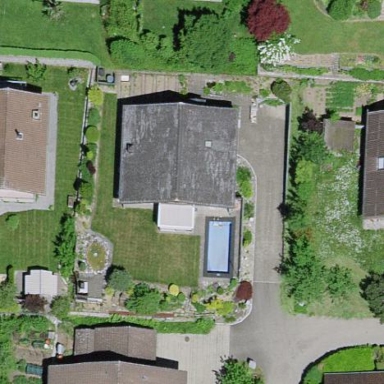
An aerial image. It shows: Residential building.